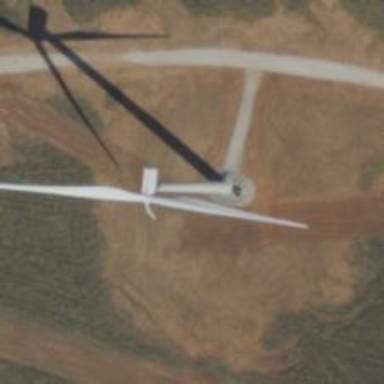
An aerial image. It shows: Wind turbine used as power generator.